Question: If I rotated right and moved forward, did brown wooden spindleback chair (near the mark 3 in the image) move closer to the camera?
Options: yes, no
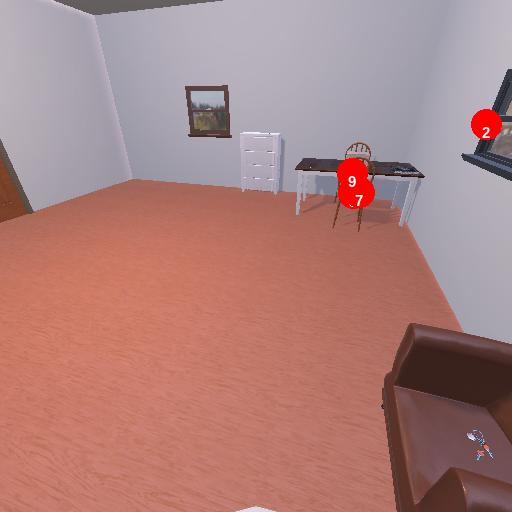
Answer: yes